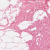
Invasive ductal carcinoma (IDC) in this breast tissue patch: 0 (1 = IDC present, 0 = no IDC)